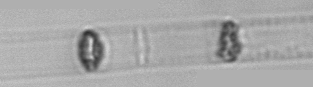
Label: Dactyliosolen_blavyanus